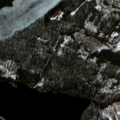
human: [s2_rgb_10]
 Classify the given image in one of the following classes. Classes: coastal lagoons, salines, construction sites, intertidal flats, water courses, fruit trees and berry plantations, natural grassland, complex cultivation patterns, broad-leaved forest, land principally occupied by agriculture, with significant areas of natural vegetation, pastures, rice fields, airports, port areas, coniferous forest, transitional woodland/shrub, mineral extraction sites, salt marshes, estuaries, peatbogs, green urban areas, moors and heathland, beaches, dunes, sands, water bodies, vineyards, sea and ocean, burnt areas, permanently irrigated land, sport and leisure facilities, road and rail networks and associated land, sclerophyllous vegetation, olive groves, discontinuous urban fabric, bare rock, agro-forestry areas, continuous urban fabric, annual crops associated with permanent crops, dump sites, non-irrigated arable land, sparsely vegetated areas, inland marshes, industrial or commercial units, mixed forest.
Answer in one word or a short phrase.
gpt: coniferous forest, transitional woodland/shrub, water bodies